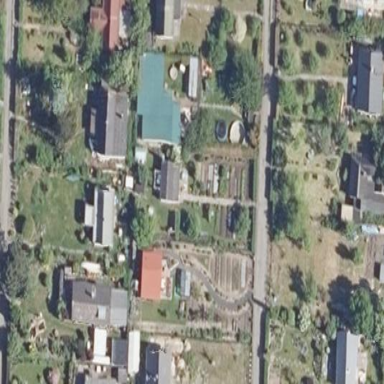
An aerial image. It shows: Plot in the allotments.